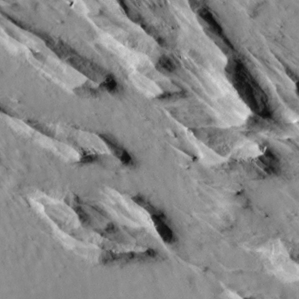
Label: non_frost